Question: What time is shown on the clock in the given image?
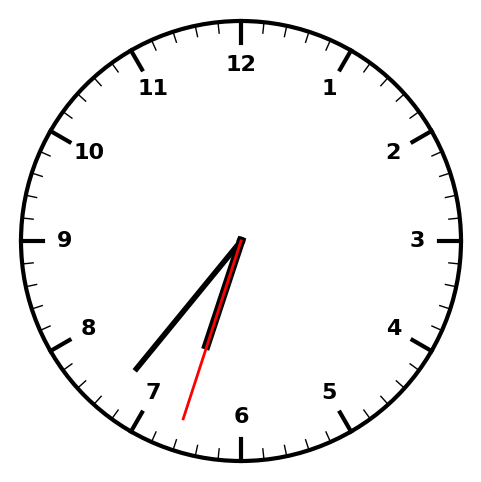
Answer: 06:36:33